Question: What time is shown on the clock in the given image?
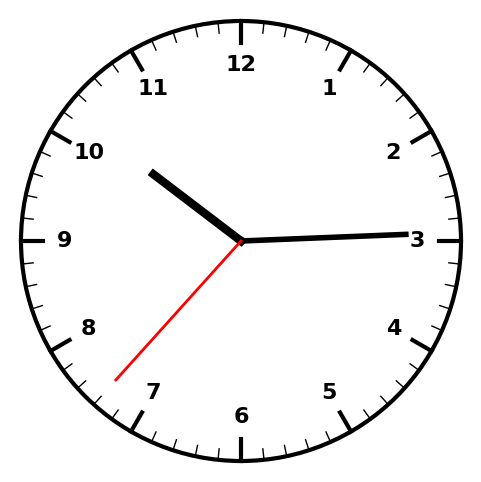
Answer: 10:14:37